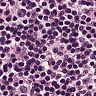
Metastatic tissue present: no